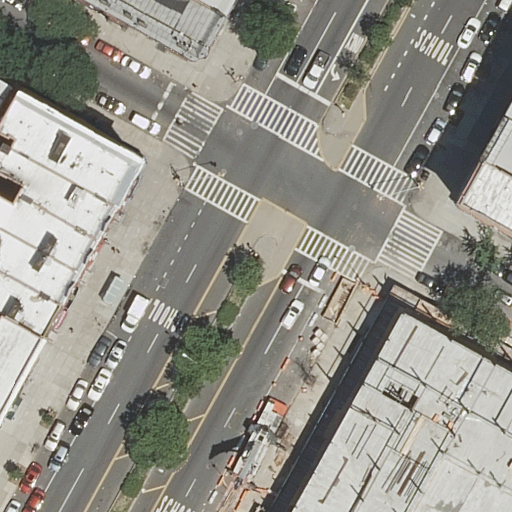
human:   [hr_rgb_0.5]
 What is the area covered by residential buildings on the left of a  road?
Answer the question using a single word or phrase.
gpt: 947m2

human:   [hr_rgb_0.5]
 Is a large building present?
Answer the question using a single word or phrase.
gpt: yes

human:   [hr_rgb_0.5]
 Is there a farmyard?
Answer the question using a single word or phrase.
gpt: no

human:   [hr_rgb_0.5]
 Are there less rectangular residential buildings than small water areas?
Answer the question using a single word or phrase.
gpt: no

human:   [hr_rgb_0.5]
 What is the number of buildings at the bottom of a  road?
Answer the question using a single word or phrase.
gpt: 11

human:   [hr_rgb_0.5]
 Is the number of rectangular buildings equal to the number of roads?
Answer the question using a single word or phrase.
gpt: no

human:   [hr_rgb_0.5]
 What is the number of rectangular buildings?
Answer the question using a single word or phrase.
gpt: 10

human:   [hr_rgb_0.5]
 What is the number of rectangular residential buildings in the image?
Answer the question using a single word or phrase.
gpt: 10

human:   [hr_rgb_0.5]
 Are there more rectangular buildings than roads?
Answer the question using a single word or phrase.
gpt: yes

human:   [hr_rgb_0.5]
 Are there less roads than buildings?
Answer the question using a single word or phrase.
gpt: yes

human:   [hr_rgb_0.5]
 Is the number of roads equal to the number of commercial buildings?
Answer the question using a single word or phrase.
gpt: no

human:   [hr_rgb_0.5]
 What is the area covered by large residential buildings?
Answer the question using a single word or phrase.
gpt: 1944m2

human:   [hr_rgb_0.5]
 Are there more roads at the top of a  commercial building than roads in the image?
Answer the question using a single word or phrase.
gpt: no

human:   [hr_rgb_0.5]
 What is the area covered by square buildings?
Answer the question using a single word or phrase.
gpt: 0m2

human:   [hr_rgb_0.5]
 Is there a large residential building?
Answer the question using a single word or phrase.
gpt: yes

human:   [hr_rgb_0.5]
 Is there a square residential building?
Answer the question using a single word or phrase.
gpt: no

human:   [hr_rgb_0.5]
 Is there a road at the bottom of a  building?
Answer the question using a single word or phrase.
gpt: yes

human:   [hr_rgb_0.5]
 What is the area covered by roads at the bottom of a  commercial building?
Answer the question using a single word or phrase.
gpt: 0m2

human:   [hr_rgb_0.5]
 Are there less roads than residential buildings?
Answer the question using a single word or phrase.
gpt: yes

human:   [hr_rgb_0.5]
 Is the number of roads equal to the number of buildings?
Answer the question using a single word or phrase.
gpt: no

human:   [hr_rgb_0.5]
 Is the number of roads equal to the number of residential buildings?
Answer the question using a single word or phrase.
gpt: no

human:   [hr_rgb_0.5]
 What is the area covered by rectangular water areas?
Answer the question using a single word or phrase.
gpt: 0m2

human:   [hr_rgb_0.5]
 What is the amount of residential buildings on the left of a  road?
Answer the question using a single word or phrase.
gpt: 9

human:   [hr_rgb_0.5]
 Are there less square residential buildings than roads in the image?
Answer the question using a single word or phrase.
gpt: yes

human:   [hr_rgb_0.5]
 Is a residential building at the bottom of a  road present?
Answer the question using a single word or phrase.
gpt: yes

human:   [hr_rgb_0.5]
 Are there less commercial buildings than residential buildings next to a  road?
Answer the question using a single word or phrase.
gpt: yes

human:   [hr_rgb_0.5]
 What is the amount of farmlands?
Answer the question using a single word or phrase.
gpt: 0

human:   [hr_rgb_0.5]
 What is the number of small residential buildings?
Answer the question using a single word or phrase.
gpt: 9

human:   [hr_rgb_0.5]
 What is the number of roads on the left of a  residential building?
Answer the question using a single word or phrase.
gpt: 6

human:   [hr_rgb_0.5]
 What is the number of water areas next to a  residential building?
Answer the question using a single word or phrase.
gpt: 0

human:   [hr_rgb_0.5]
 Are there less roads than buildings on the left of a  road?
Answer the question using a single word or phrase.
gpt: yes

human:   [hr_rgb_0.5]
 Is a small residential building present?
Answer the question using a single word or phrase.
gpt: yes

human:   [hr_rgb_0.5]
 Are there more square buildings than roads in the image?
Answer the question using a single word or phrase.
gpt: no

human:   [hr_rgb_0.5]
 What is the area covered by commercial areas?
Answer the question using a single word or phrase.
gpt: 0m2

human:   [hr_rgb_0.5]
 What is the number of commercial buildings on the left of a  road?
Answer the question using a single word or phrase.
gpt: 0

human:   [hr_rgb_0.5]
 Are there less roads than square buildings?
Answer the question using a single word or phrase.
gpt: no